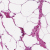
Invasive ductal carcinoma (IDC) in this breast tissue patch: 0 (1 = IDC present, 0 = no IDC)